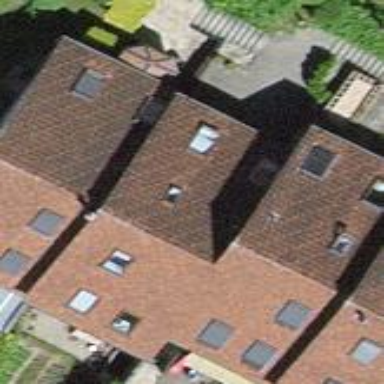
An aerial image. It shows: Gabled house with the roof oriented across.